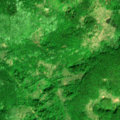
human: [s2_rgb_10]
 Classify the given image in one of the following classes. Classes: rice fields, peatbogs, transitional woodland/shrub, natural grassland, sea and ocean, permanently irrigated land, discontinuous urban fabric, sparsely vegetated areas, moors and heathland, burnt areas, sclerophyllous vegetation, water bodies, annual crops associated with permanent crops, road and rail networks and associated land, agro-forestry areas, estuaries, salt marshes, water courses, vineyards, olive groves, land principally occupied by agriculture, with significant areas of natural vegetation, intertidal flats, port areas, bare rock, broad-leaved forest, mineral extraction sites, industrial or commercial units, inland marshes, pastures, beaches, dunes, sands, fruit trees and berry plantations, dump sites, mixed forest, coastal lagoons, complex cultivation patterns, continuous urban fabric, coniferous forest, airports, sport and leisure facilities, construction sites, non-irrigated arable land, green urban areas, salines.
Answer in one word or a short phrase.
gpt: broad-leaved forest, transitional woodland/shrub